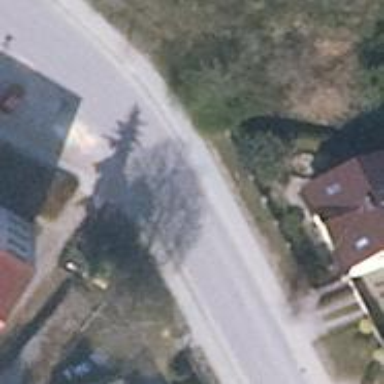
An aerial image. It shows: Residential road with asphalt surface and sidewalks on both sides.